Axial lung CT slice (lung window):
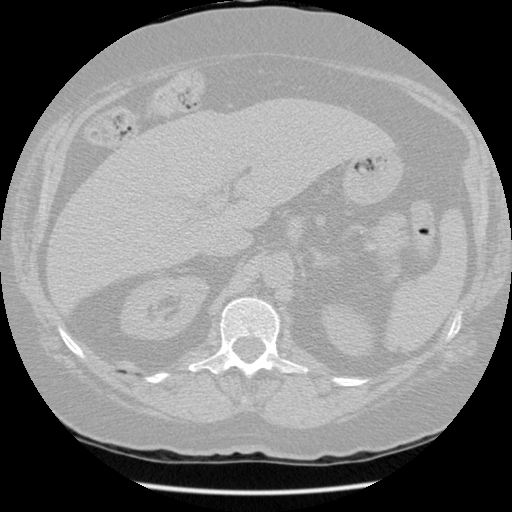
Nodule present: no